Interaction volume radius: 5 \u00c5
Interaction volume height: 10 \u00c5
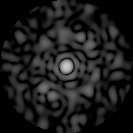
Disorder parameter: 0.8379